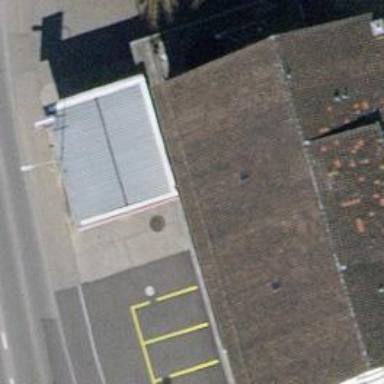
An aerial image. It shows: Fuel station.